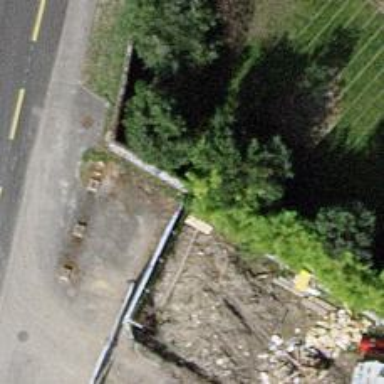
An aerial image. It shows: Wall barrier.